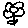
Label: flower